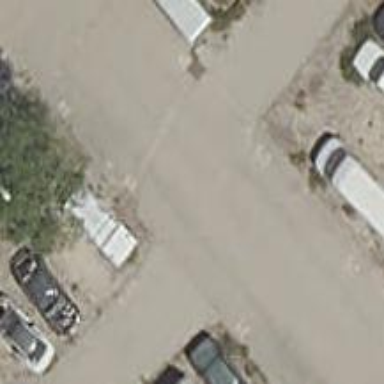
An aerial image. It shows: Road serving as parking aisle.